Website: lowes
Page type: account-selection
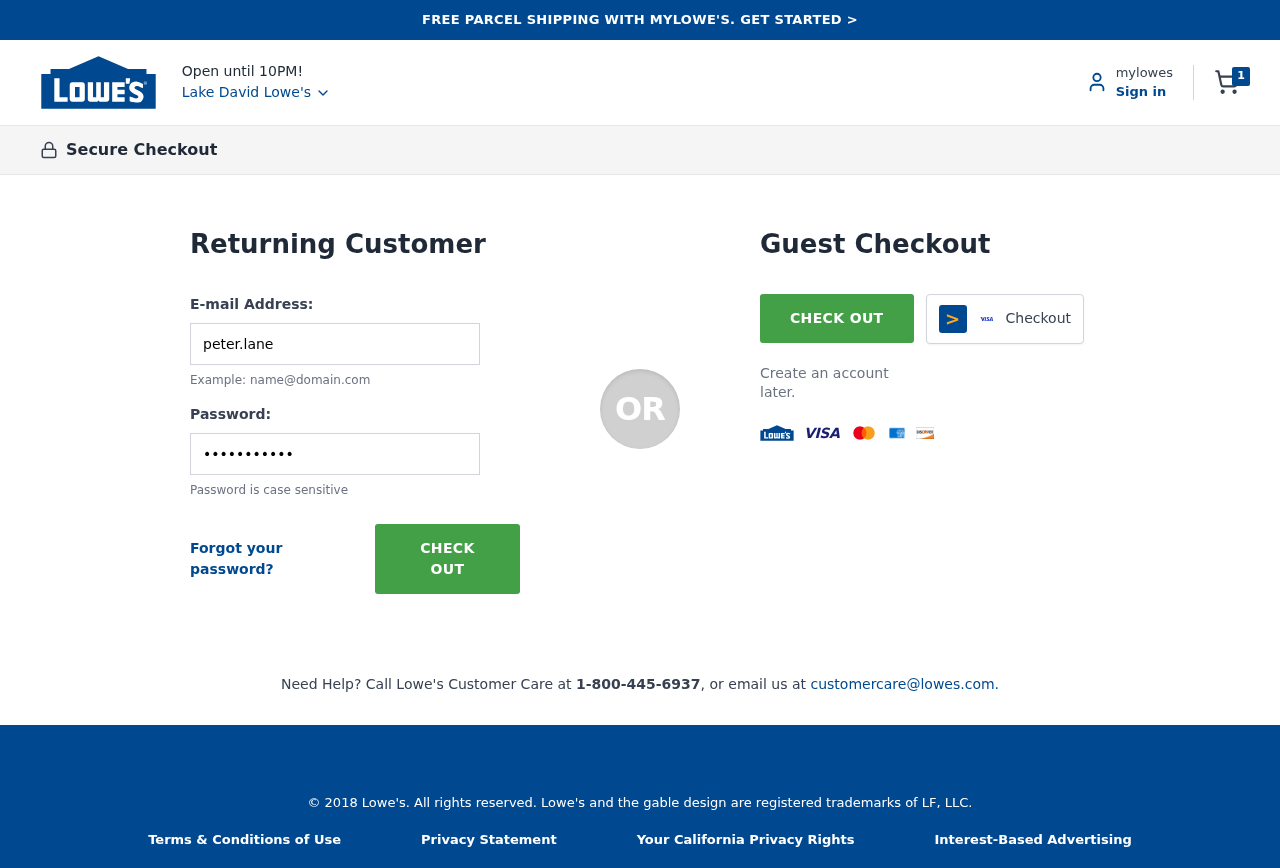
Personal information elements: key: PII_CITY
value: Lake David Lowe's
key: PII_LOGIN_USERNAME
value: peter.lane
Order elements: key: ORDER_NUM_ITEMS
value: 1